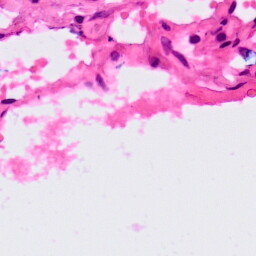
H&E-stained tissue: Lung